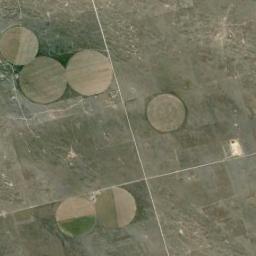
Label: circular_farmland